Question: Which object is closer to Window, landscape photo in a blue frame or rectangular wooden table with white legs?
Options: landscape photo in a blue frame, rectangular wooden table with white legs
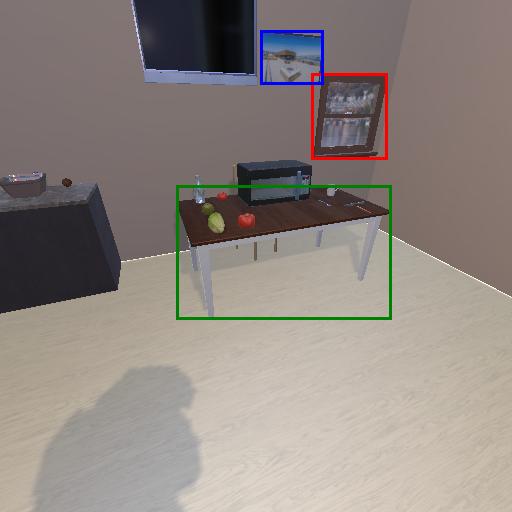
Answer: landscape photo in a blue frame